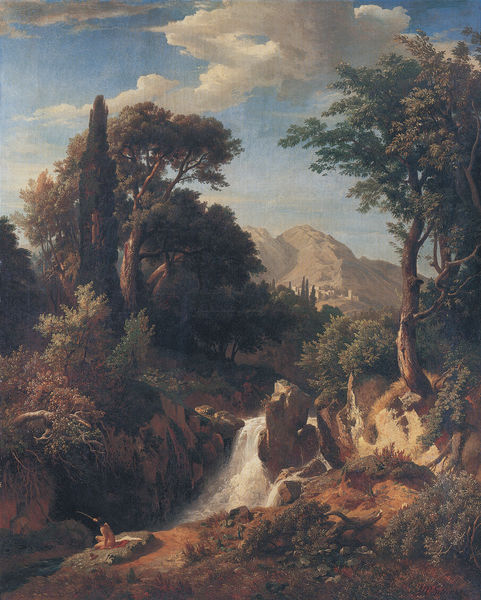
Titel: Landschaft mit Wasserfall und einem Angler, Gegend bei Terni
Künstler: Johann Wilhelm Schirmer
Standort: Hannover
Institution: Niedersächsisches Landesmuseum Hannover
Schlagwörter: akt, baum, berg, blau, blätter, felsen, gemälde, gestein, himmel, laub, mann, nackt, wasser, weiß, wolken, baumstämme, bäume, fluss, grün, landschaft, sitzen, stadt, ufer, äste, braun, frankreich, frau, hell, licht, gras, tuch, weg, wolke, beige, malerei, mensch, stein, steine, bild, bach, baumstamm, erde, gräser, natur, stamm, strauch, zweige, busch, büsche, einsam, gewässer, sonne, sträucher, realismus, decke, pflanzen, tal, wald, wasserfall, stock, landschft, gischt, sommer, italien, ort, süden, steinig, berge, fels, gebirge, gipfel, dorf, vegetation, schlucht, ausflug, ich seh nix, romantik, schaum, sturzbach, staffage, wild, wurzel, zypresse, angel, hallo, mensche, buschwerk, romantisch, gebirgsbach, wildnis, pinie, mediterran, koch, waser, wildbach, angler, mittelmeer, angeln, quelle, waöd, ber, braungrün, fel, zweife, weige, schmadribachfall, angelnde, angelt, naturalistsich, bäume berge, fluss wasserfall, sitzen figur nackt, amwasserfall, nachmitttagsstunde